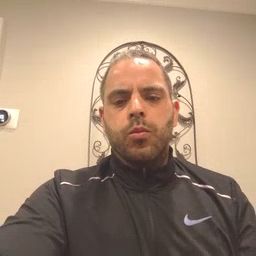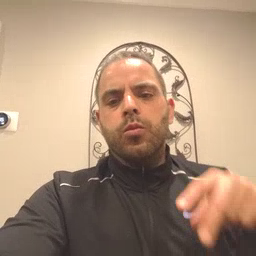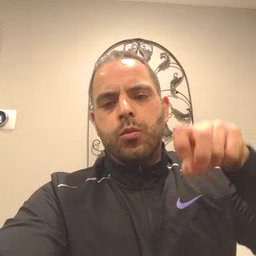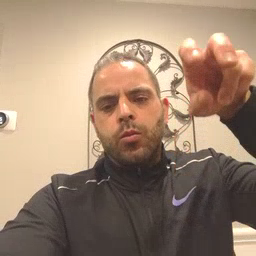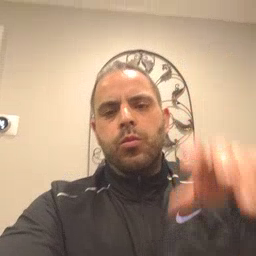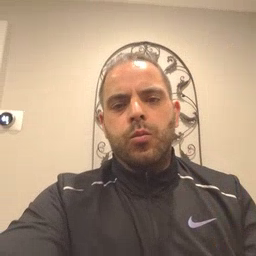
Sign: stairs